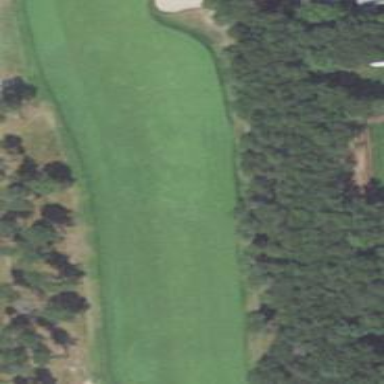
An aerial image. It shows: View of golf hole.